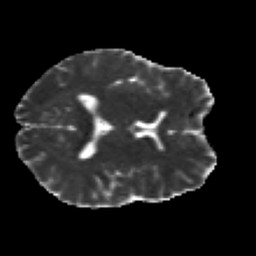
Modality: MD
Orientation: axial
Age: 22
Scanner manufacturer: siemens
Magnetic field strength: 3 T
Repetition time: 2.2 s
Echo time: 0.084 s